Question:
I want: if user already put name and choose game types, user can click button 'OK' but if user doesn't already put name and choose game types, user can't click button 'OK'.
'''
public class UserConfig extends Activity {
Button userConfigBack;
Button userConfigOK;
EditText userNameTextbox;
Spinner gameTypes;
private String gameType;
private String playerName;
private Handler handler;
Thread validation;
@Override
protected void onCreate(Bundle savedInstanceState) {
super.onCreate(savedInstanceState);
setContentView(R.layout.user_config);
userConfigBack = (Button) findViewById(R.id.user_config_back);
userConfigOK = (Button) findViewById(R.id.user_config_ok);
userNameTextbox = (EditText) findViewById(R.id.user_name_textbox);
gameTypes = (Spinner) findViewById(R.id.game_types);
gameTimes = (Spinner) findViewById(R.id.game_times);
userConfigOK.setEnabled(false);
userConfigOK.setClickable(false);
setName();
setGameType();
handler = new Handler();
autoValidation();
OK();
}
public void setName() {
playerName = userNameTextbox.getText().toString();
userNameTextbox.addTextChangedListener(new TextWatcher() {
@Override
public void beforeTextChanged(CharSequence s, int start, int count, int after) {
}
@Override
public void onTextChanged(CharSequence s, int start, int before, int count) {
playerName = userNameTextbox.getText().toString();
nameLabel.setText(playerName);
}
@Override
public void afterTextChanged(Editable arg0) {
}
});
}
public void setGameType() {
gameTypes.setOnItemSelectedListener(new OnItemSelectedListener() {
@Override
public void onItemSelected(AdapterView<?> adapterView, View arg1,
int arg2, long arg3) {
gameType = (String) gameTypes.getSelectedItem();
gameTypeLabel.setText(gameType);
}
@Override
public void onNothingSelected(AdapterView<?> arg0) {
}
});
}
public void OK() {
userConfigOK.setOnClickListener( new OnClickListener() {
@SuppressWarnings("deprecation")
@Override
public void onClick(View arg0) {
// TODO Auto-generated method stub
Intent intent = new Intent(UserConfig.this, EnemyConfig1.class);
startActivity(intent);
}
});
}
public void autoValidation() {
validation = new Thread(new Runnable() {
@Override
public void run() {
try {
Thread.sleep(1000);
} catch (InterruptedException e) {
e.printStackTrace();
}
handler.post(new Runnable() {
@Override
public void run() {
if(!gameType.equals("")) {
if(!playerName.equals("")) {
userConfigOK.setEnabled(true);
userConfigOK.setClickable(true);
}
}
}
});
}
});
validation.start();
}
}
'''
I create thread inside method AUTOVALIDATION. If editText not null and user already choose game types spinner, user can click button OK. But
'''
userConfigOK.setEnabled(true);
userConfigOK.setClickable(true);
'''
doesn't work.
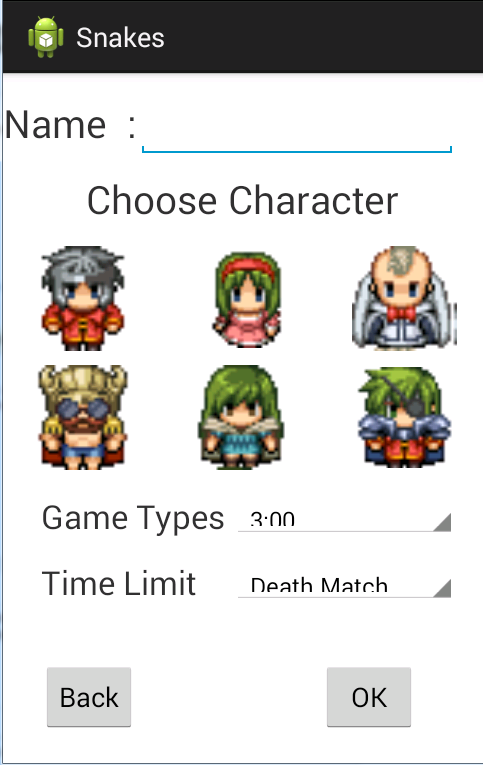
Answer: You can't change any UI elements from another Thread. Try to use a 'runOnUiThread' this should solve the problem.
You really should read this carefully: <URL> This will save you al lot of time if you are working with Threads.
And here is an example that helped me a lot:
<URL>